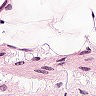
Metastatic tissue present: no